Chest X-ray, PA view. Patient: 49 years old, sex M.
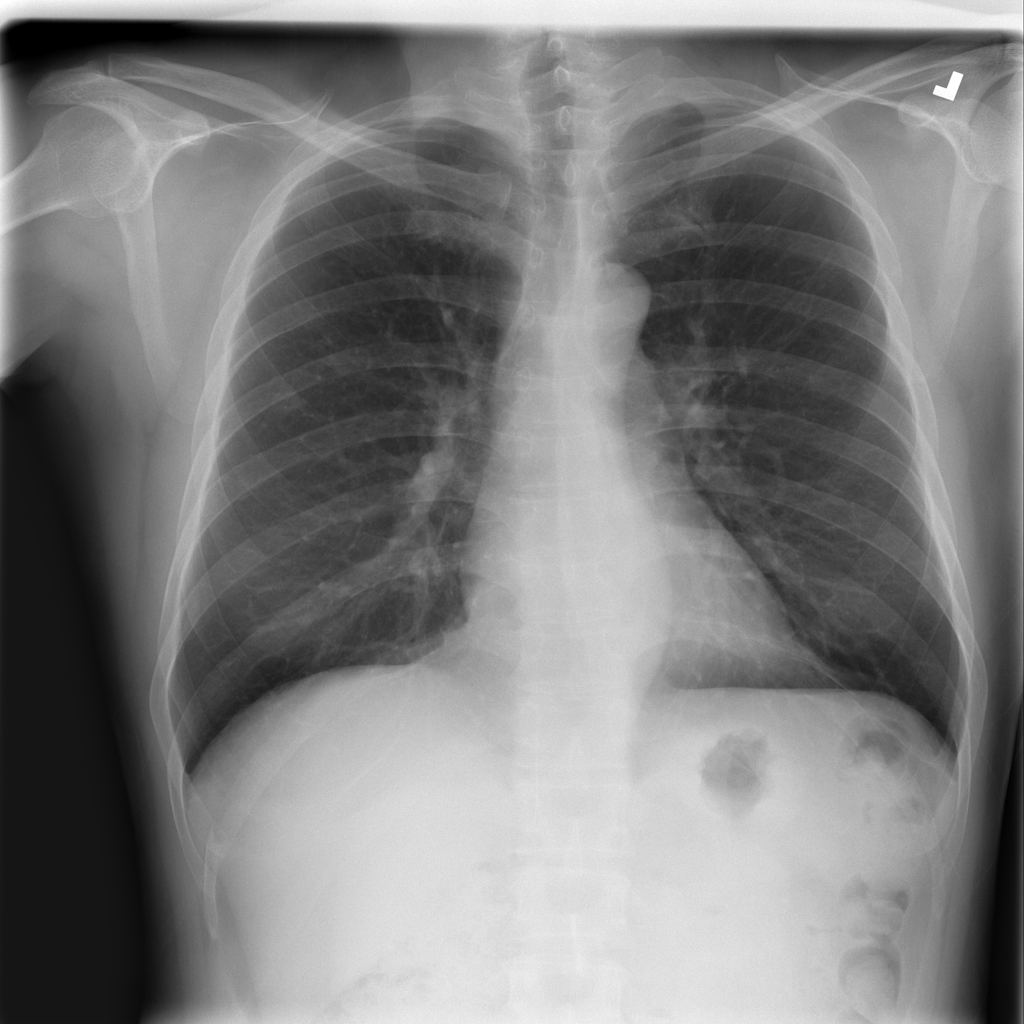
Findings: No Finding